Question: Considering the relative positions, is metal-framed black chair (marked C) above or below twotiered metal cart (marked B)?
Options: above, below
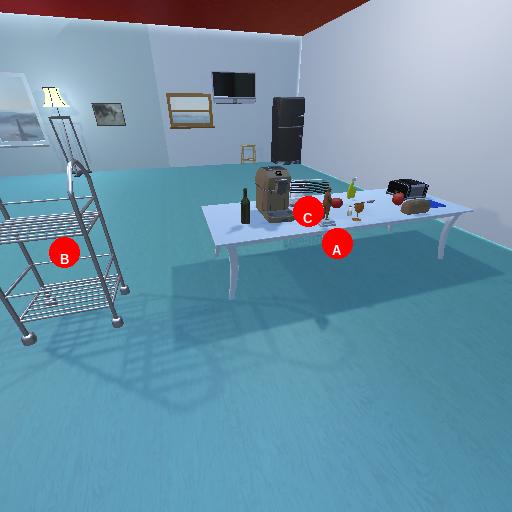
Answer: above